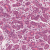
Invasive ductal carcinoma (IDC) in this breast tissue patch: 0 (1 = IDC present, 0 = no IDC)